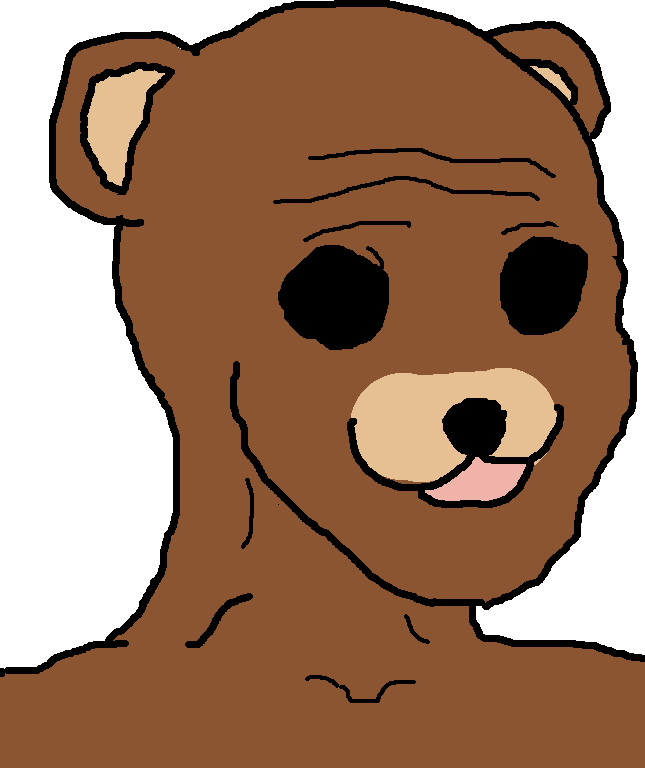
Label: 5_Animal